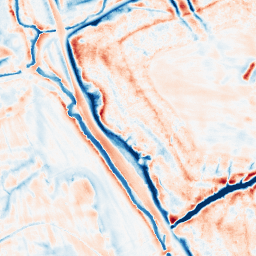
Category: edge_preserving
Decomposition family: bilateral
Decomposition parameters: d: 21
sigma_color: 100
sigma_space: 50
Upsampling method: bicubic
Upsampling parameters: scale: 4
Upsampling scale: 4